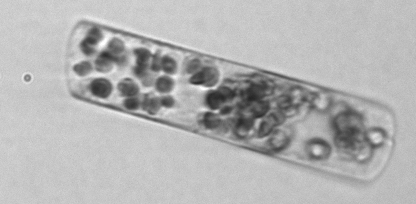
Label: Guinardia_flaccida